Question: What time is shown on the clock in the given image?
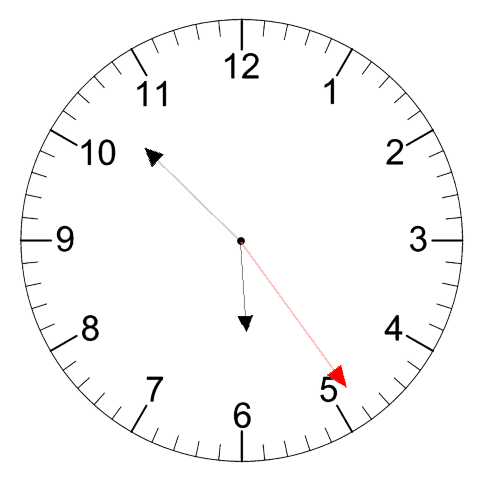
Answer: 05:52:24